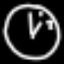
Label: clock